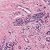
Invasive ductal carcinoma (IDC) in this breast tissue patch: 1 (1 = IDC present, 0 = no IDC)